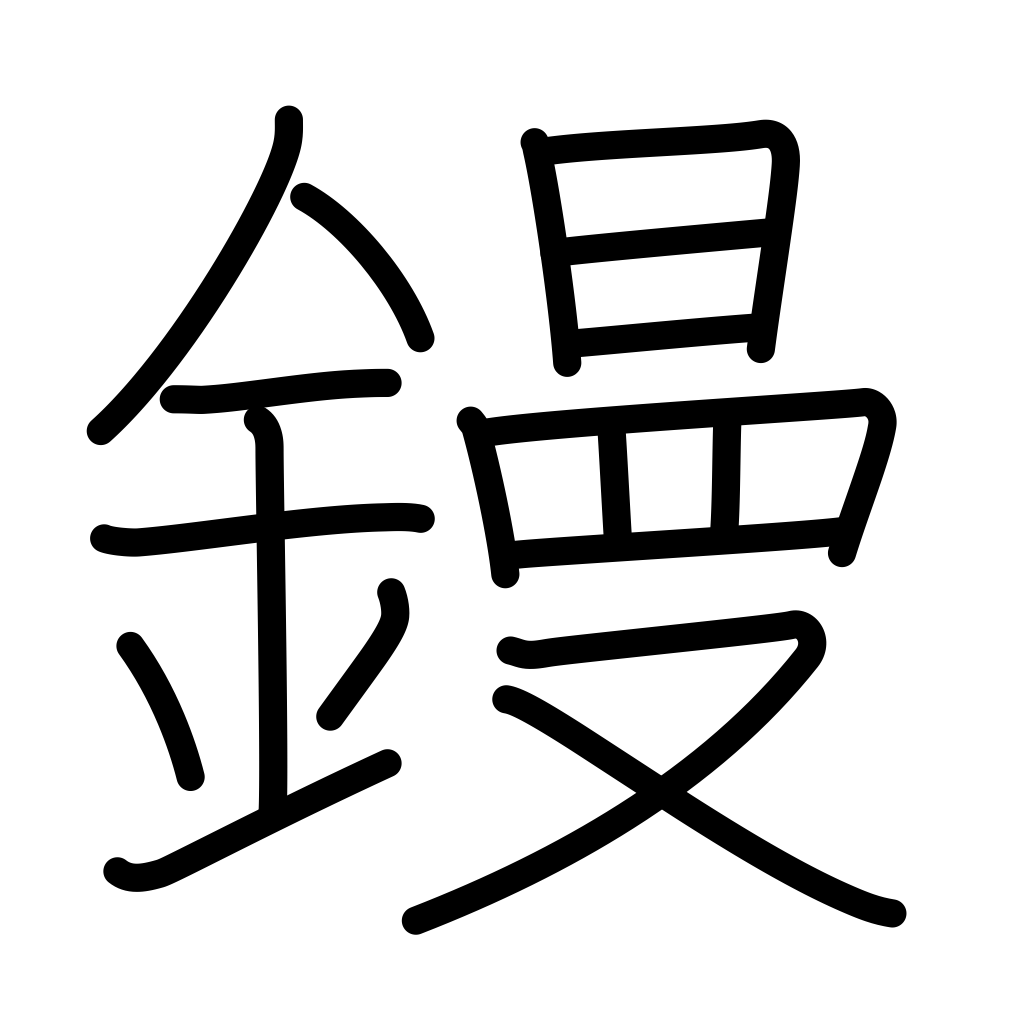
Meaning: soldering iron, trowel, curling iron, flat iron